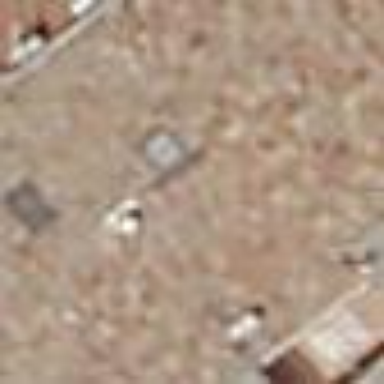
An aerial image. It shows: Terrace building.